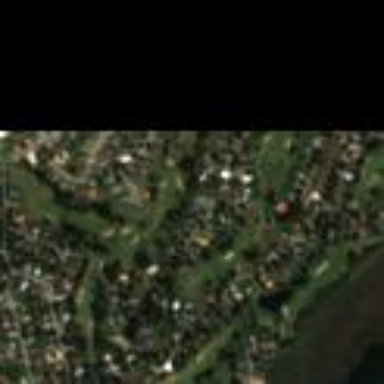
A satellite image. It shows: Golf course surrounded by greenery.